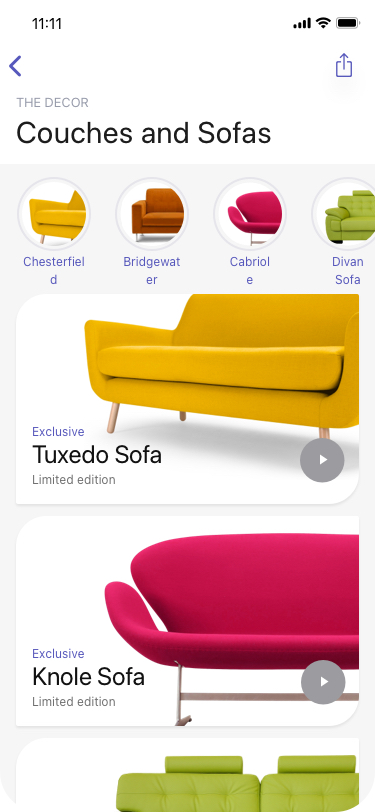
Text in this UI design:
Limited edition
Tuxedo Sofa
Exclusive
Limited edition
Knole Sofa
Exclusive
Chesterfield
Cabriole
Bridgewater
Divan Sofa
Couches and Sofas
THE DECOR
11:11